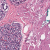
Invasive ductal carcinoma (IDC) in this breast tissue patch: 0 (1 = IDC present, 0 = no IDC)